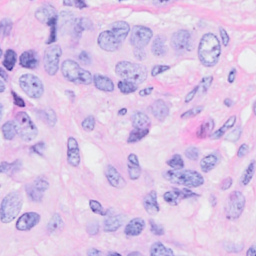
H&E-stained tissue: Breast